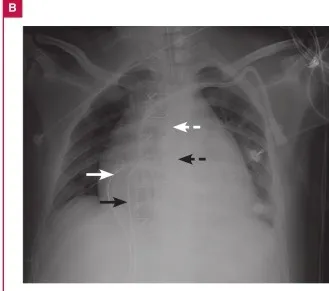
A chest X-ray showing the left heart venous drainage tube (white arrow), the arterial perfusion tube (white dotted arrow), the right heart venous drainage tube (black arrow), and the arterial perfusion tube (black dotted arrow).
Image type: radiology (x_ray)